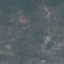
Label: HerbaceousVegetation